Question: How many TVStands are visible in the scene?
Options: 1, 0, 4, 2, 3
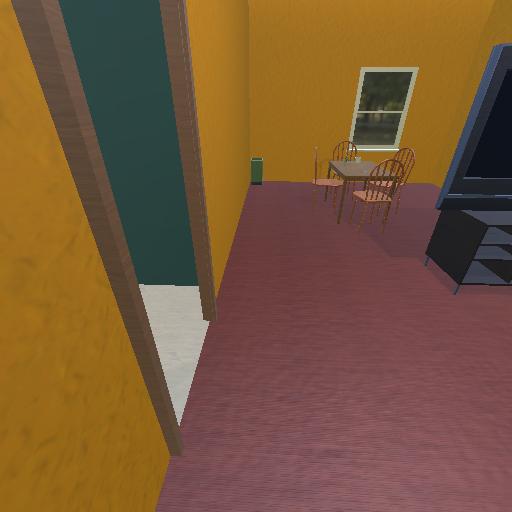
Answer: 1